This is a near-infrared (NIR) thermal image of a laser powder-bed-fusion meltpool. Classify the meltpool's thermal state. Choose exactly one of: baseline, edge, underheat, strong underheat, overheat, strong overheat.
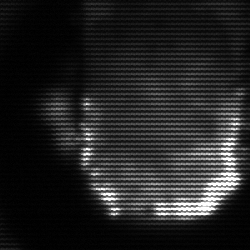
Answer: baseline